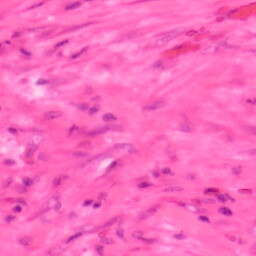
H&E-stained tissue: Colon